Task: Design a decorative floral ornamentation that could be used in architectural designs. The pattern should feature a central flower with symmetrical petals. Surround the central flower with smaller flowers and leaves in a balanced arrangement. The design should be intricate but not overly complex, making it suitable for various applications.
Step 1152:
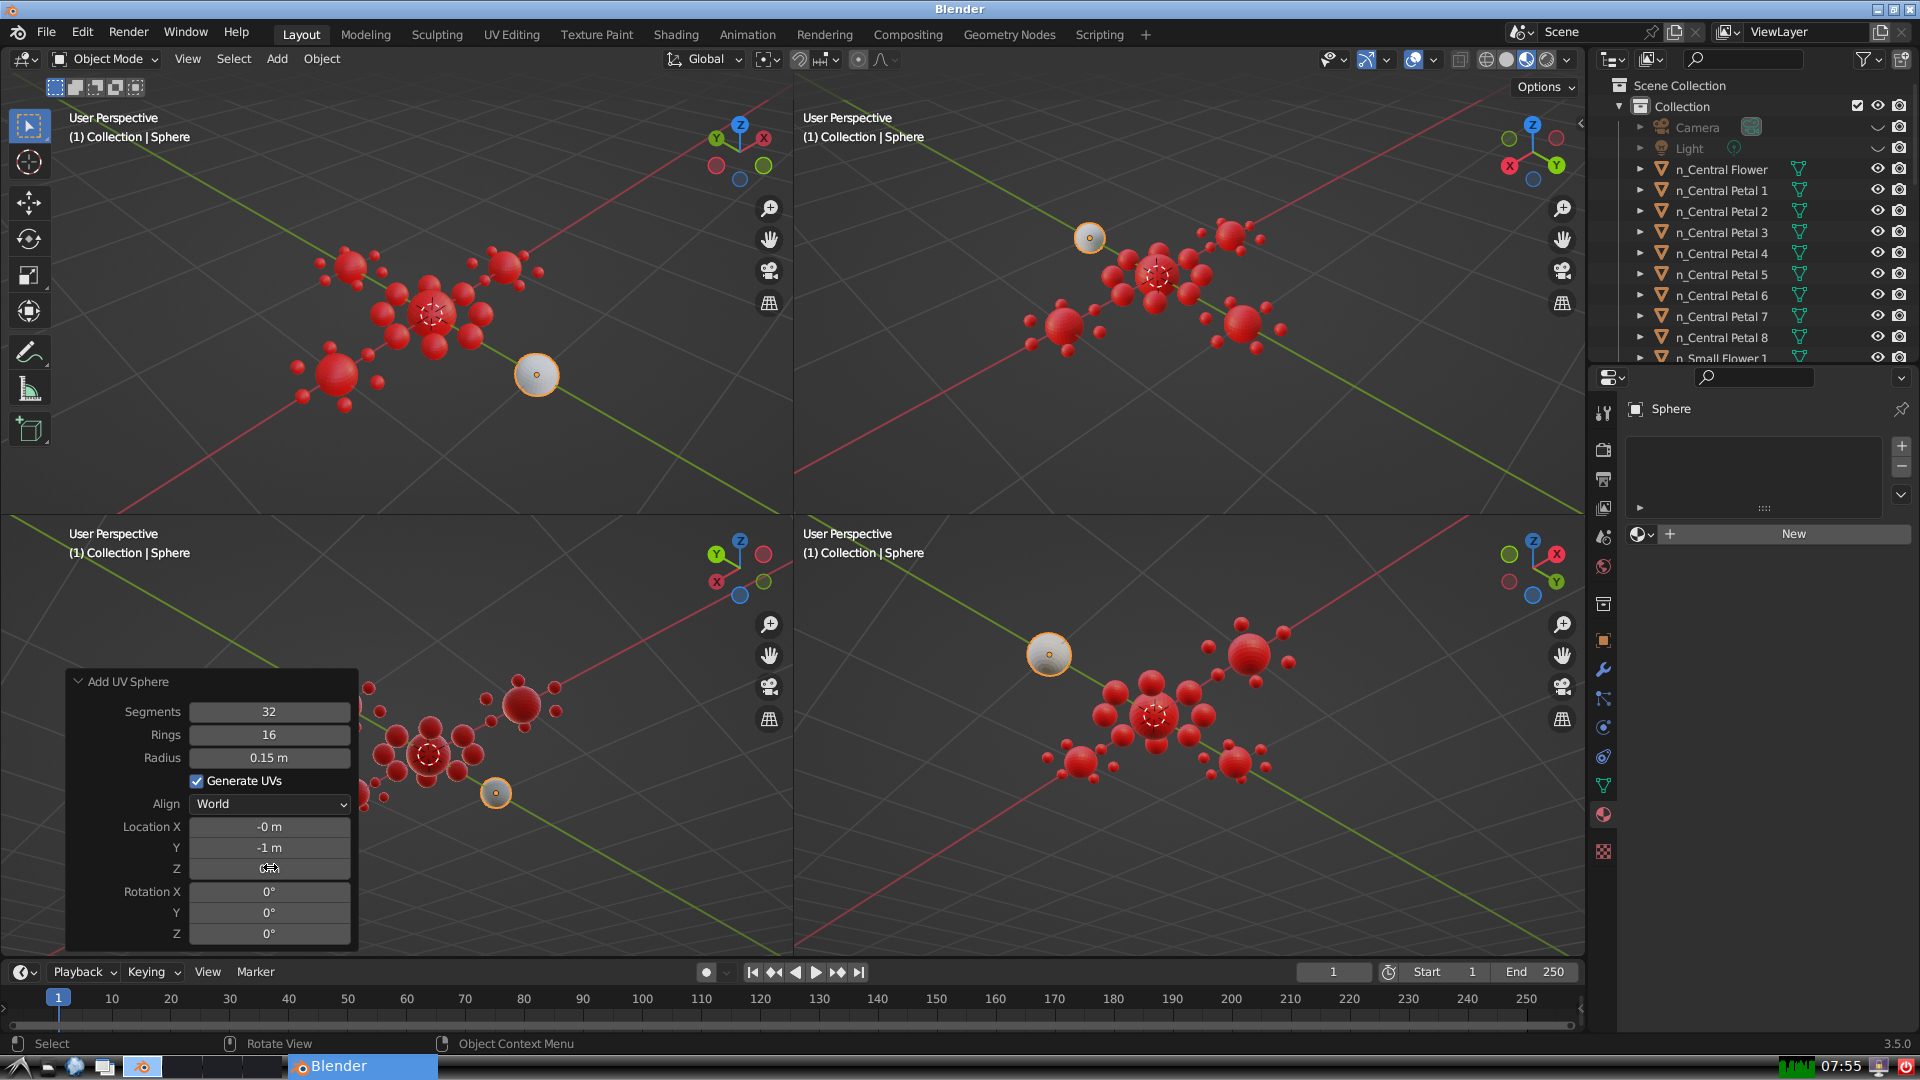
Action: click: no